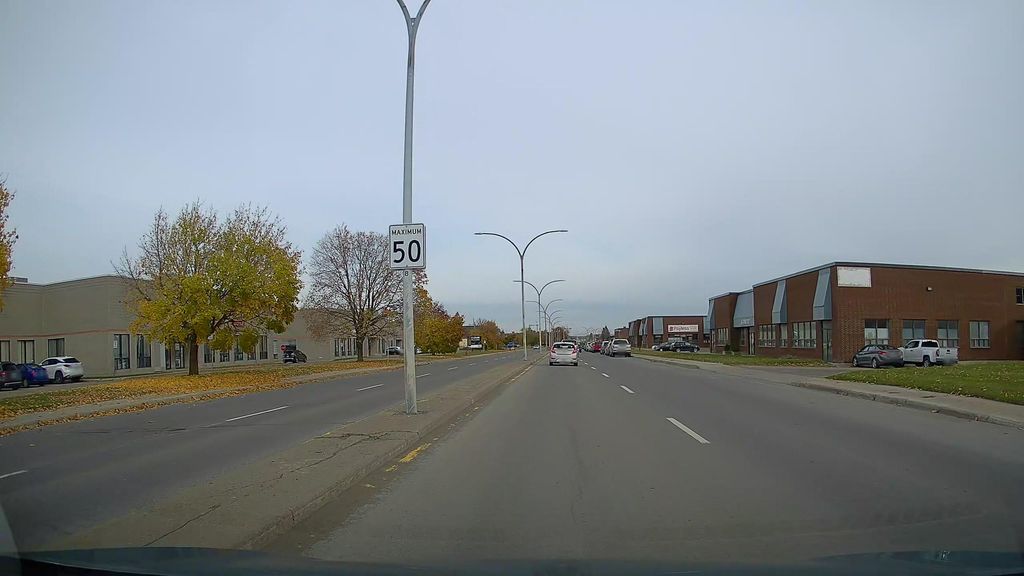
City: montreal